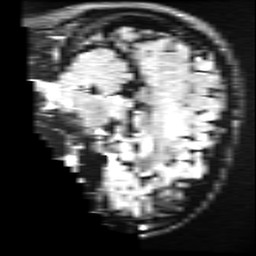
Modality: FLAIR
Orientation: sagittal
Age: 23
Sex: male
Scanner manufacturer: ge
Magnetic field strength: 3 T
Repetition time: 11 s
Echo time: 0.1497 s